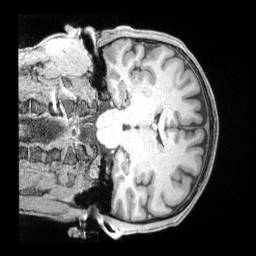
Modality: T1w
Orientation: coronal
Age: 37
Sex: male
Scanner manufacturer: siemens
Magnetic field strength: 3 T
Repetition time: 2 s
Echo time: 0.00211 s